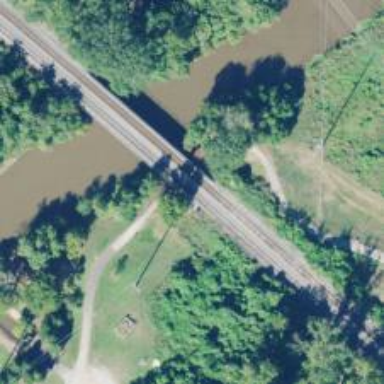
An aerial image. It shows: Railway bridge.